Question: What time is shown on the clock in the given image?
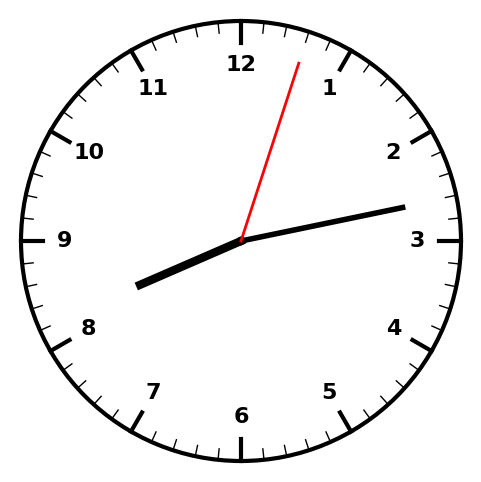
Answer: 08:13:03